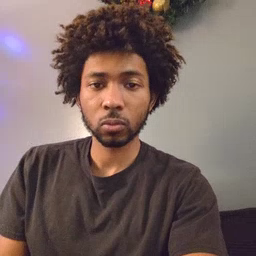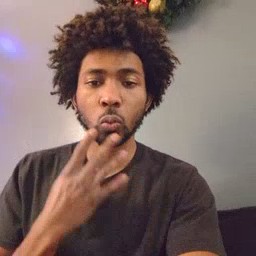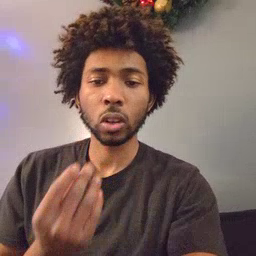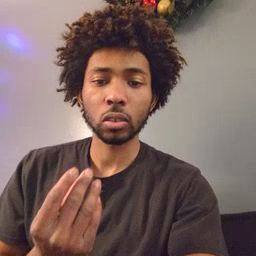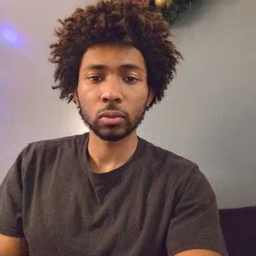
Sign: wet